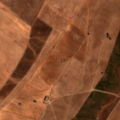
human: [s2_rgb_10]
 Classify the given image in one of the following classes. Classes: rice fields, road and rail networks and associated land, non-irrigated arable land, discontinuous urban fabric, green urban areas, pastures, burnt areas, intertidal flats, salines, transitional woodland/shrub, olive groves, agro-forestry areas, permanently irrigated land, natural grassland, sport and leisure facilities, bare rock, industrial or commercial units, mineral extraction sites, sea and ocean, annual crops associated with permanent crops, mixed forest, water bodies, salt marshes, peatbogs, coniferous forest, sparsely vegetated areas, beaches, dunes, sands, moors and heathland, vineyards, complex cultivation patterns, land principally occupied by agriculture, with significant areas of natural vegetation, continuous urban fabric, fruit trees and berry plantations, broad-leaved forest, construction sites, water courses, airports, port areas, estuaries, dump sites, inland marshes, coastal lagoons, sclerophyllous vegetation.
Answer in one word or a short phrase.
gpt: non-irrigated arable land, transitional woodland/shrub